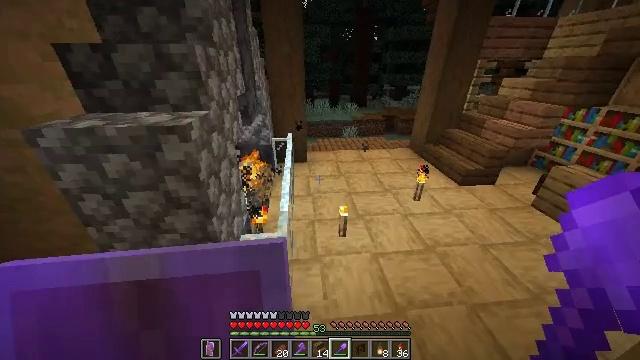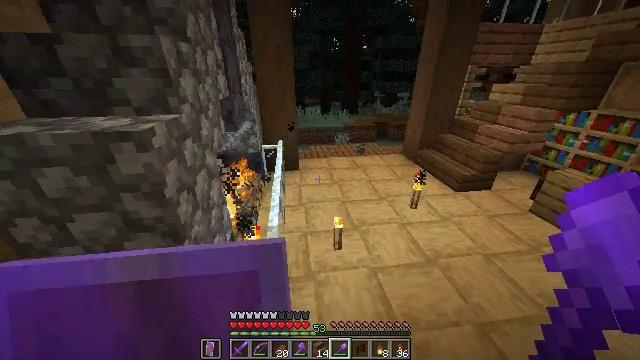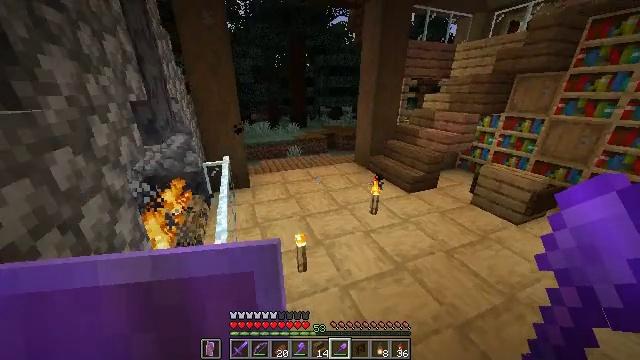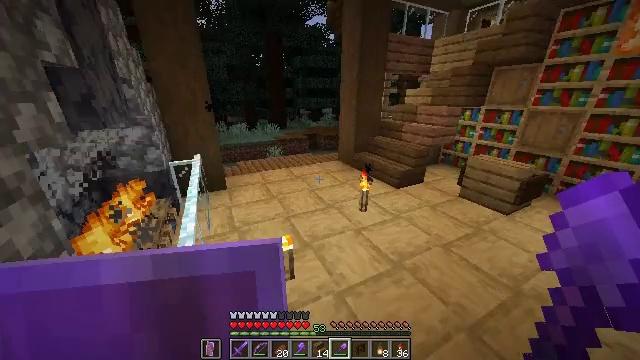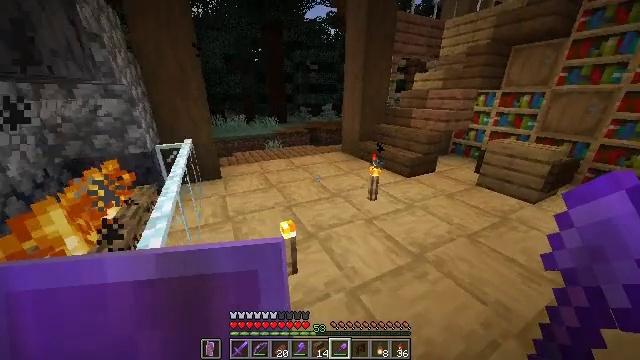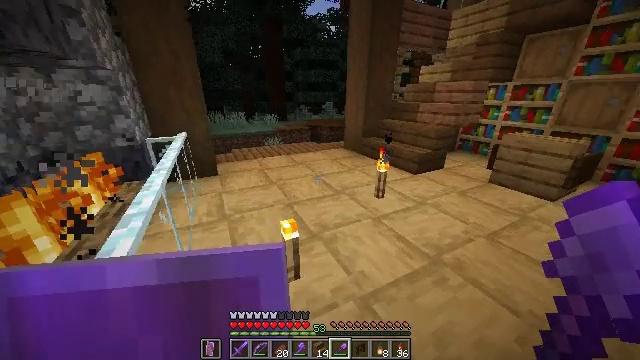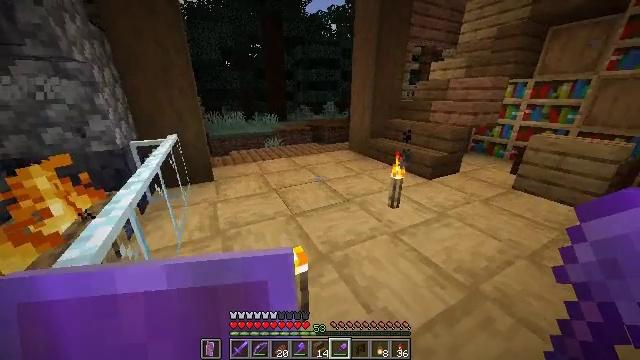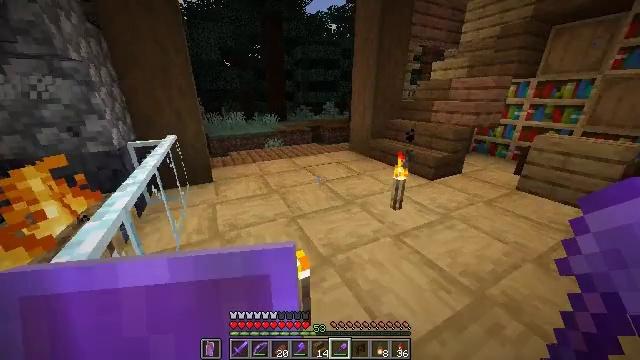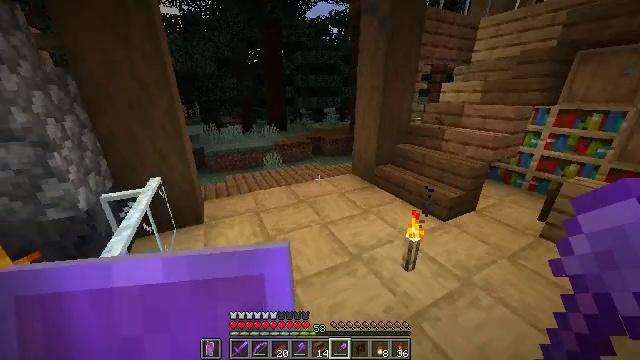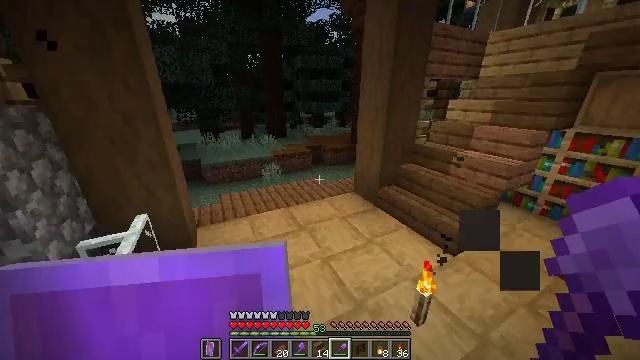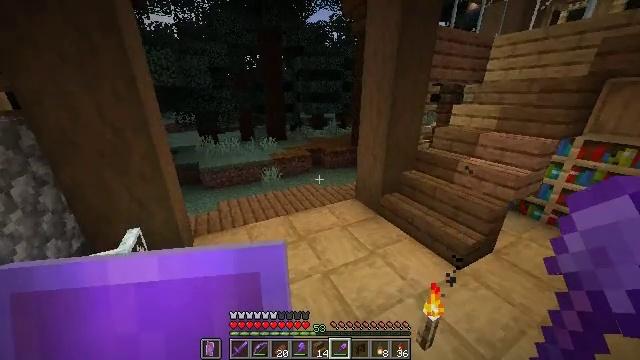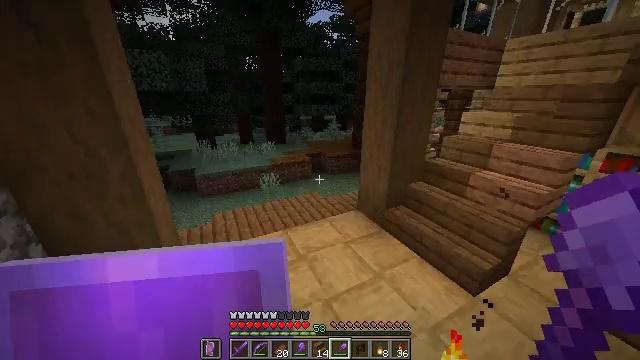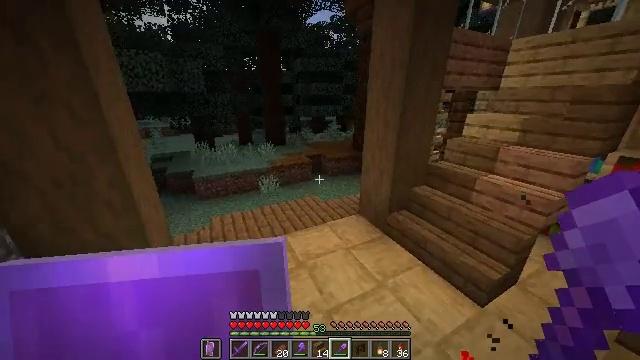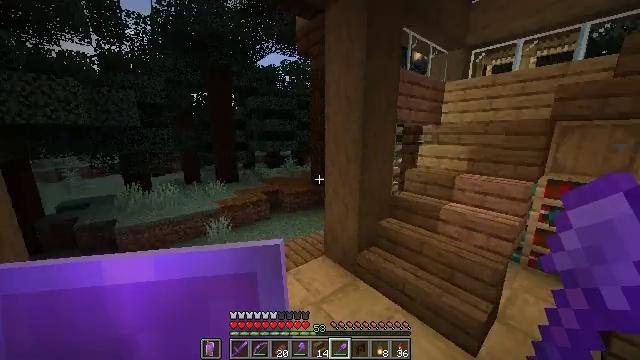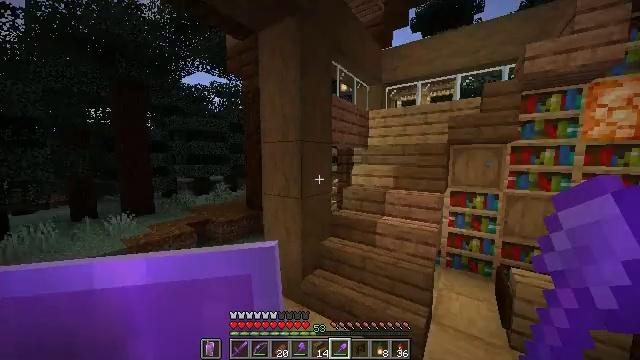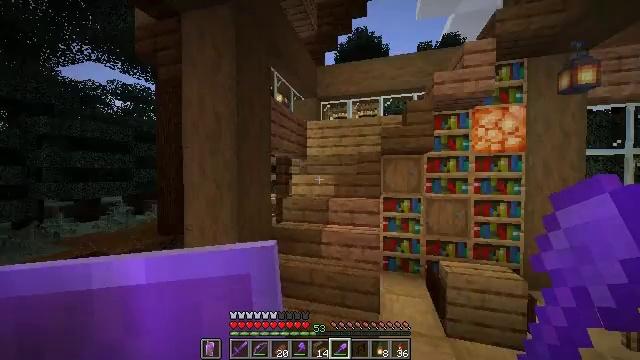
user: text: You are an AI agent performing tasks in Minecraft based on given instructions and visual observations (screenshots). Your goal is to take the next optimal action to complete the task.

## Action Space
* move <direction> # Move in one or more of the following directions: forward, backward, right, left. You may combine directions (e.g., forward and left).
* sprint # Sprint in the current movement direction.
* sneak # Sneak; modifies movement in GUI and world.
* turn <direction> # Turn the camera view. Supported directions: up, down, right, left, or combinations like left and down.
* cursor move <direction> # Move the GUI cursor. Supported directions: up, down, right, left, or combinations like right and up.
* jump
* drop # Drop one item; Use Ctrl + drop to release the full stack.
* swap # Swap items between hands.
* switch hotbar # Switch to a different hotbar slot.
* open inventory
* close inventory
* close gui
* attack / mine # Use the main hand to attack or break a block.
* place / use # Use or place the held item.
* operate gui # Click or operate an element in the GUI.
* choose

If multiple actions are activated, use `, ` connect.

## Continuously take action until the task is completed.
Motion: motion action
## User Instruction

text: Collect the beehive for bees.
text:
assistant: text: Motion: move forward, sprint, turn right and up
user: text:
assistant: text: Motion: move forward, sprint, turn right and up
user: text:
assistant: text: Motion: move forward, sprint, turn right and up
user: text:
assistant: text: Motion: move forward, sprint
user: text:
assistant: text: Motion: move forward
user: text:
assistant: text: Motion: move forward
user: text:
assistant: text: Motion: move forward, jump
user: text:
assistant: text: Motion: move forward, jump
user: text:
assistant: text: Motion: move forward, jump
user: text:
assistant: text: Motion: move forward, sprint, jump
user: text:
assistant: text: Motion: move forward, sprint, jump
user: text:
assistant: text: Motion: move forward, sprint, jump
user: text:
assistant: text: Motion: move forward, sprint, turn right and up
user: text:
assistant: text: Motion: move forward, sprint, turn right and up
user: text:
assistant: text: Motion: move forward, sprint, turn right and up
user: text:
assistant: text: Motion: move forward, sprint, turn right and up
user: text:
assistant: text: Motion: move forward, sprint, turn right
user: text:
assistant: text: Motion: move forward, sprint, turn right
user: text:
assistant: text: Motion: move forward, sprint, turn right
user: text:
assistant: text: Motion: move forward, sprint, turn right
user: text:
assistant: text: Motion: move forward, sprint, turn right
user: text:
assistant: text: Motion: move forward, sprint, turn right, jump
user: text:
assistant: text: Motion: move forward, sprint, turn right, jump
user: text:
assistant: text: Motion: move forward, sprint, turn right, jump
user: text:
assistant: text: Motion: move forward, sprint, jump
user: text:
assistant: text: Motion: move forward, sprint
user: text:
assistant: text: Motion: move forward, sprint
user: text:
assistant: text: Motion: move forward, sprint
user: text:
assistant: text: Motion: move forward, sprint
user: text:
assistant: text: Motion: move forward, sprint